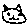
Label: cat